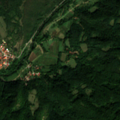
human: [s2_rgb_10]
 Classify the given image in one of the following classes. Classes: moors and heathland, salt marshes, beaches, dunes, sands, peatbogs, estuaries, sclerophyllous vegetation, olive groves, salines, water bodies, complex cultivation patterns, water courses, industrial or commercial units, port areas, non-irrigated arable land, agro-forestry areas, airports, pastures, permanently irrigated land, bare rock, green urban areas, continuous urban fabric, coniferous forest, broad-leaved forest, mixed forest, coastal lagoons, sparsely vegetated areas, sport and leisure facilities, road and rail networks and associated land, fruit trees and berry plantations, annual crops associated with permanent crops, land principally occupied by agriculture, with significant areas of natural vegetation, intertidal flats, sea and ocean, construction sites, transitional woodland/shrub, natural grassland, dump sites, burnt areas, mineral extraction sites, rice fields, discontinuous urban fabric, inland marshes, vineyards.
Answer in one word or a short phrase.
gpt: complex cultivation patterns, land principally occupied by agriculture, with significant areas of natural vegetation, broad-leaved forest, transitional woodland/shrub